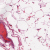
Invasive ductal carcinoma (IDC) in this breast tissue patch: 0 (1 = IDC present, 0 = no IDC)